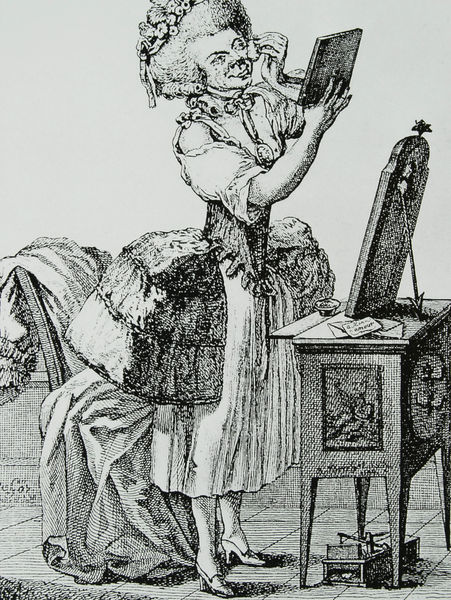
Titel: Die alte Kokette (Ausschnitt)
Standort: viele Standorte
Institution: Seriendruck
Schlagwörter: schatten, weiß, blume, blumen, frankreich, frau, grau, haar, kleid, kleider, licht, schwarz, stuhl, tisch, zeichnung, dame, mode, rock, alt, hemd, alte, falten, gesicht, stehen, bild, spiegel, boden, haare, interieur, reich, adel, lippen, puder, rokoko, rouge, schminke, alltag, genre, adelige, beine, perücke, lächeln, taille, hintern, kommode, sitz, mieder, schuhe, spiegelbild, grafik, graphik, linien, vorbereitung, karikatur, lesen, stuhllehne, lciht, robe, schoß, kokett, make up, vanitas, buch, zettel, unterrock, druck, schraffur, radierung, stich, fliesen, karrikatur, kritik, revolution, schwarzweiß, tupfen, sozialkritik, schuh, grinsen, schminktisch, toilette, eitel, brief, eitelkeit, handspiegel, korsett, garderobe, pumps, sekretär, schminken, kupferstich, kosmetik, korsage, reifrock, falle, coule de paris, boudoir, schnürung, pompös, unterkleid, intim, ankleide, unterwäsche, puderdose, pudern, stöckel, hogarth, mider, mausefalle, soziale kritik, rendezvous, a lánglaise, haarblume, häßliche alte, robe a lánglaise, schmicktisch, spiegelchen, william hogarth, schmiken, schminktisck, eitekeit